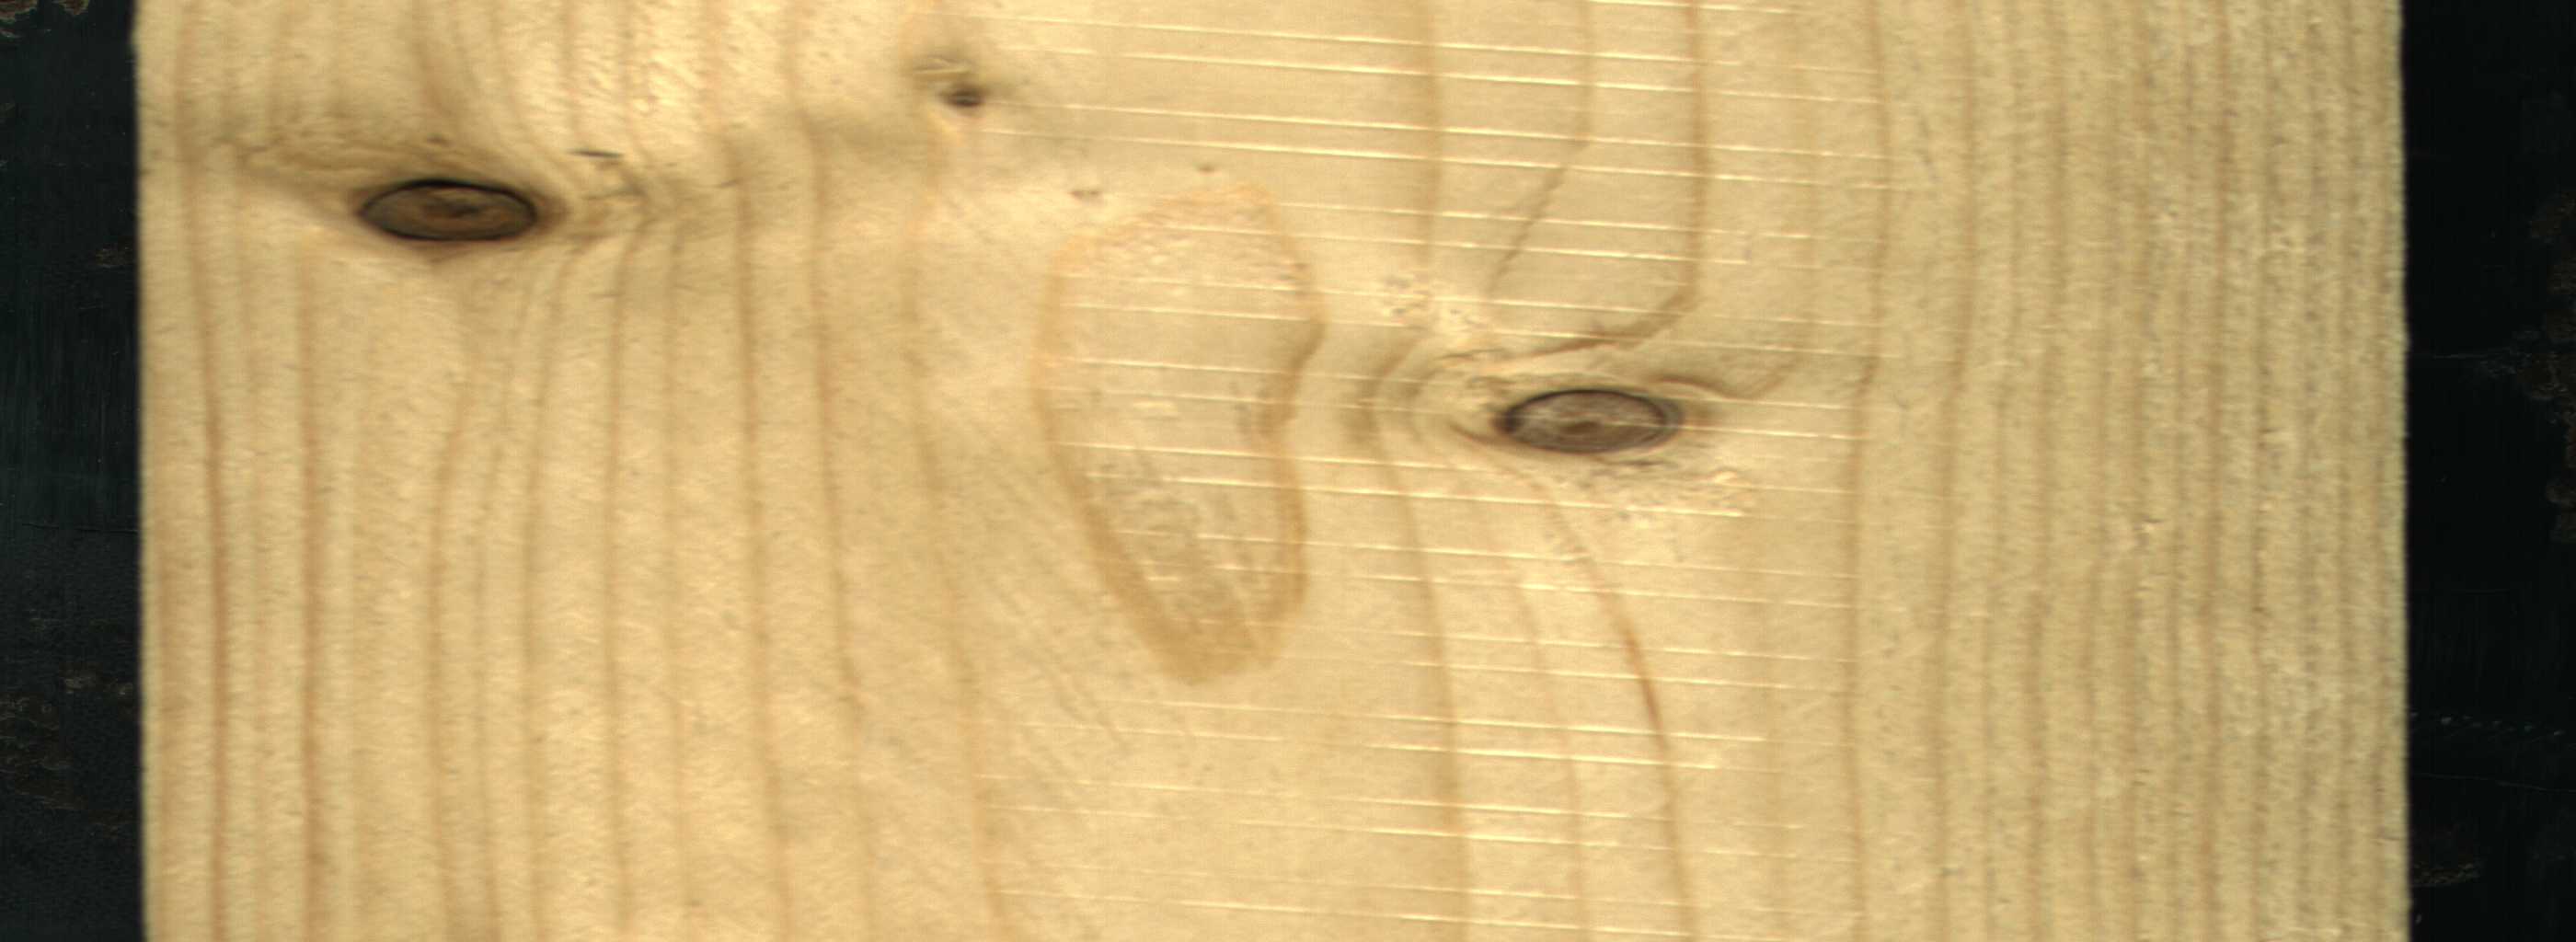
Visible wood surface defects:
Dead_Knot
Dead_Knot
Live_Knot